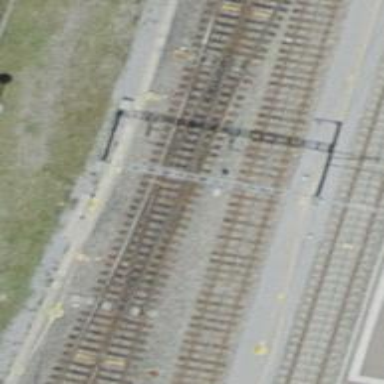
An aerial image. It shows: Rail siding with electrified contact lines.